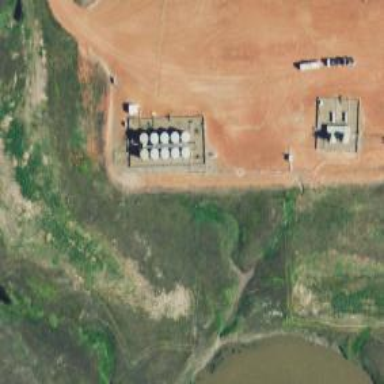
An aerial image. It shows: Storage tank that is man-made.